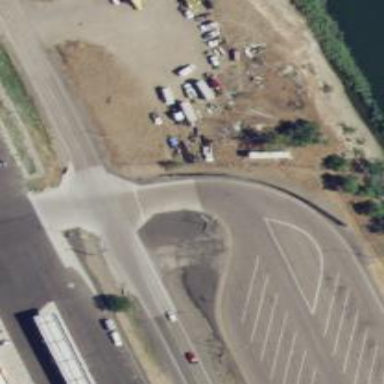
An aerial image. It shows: Weigh station on service road.